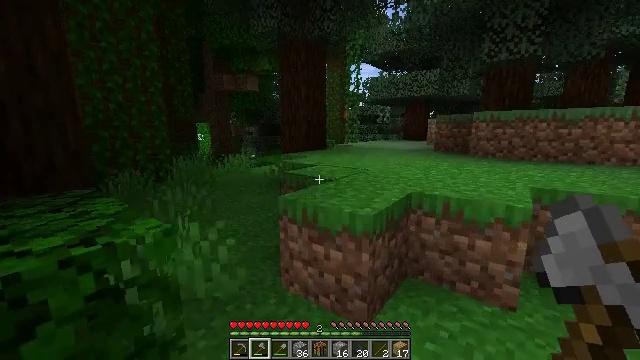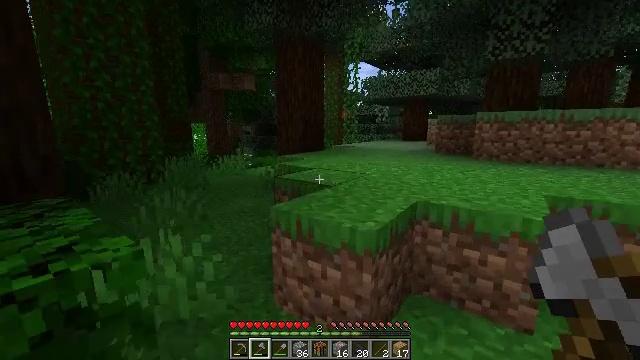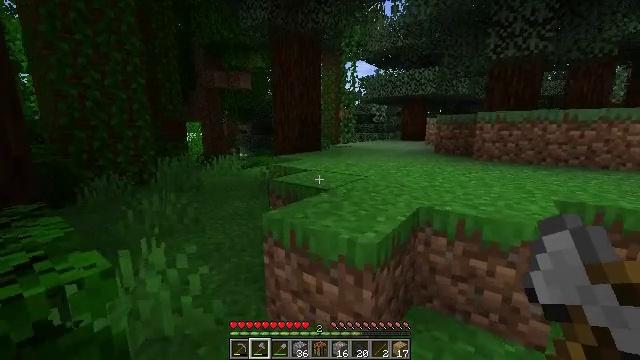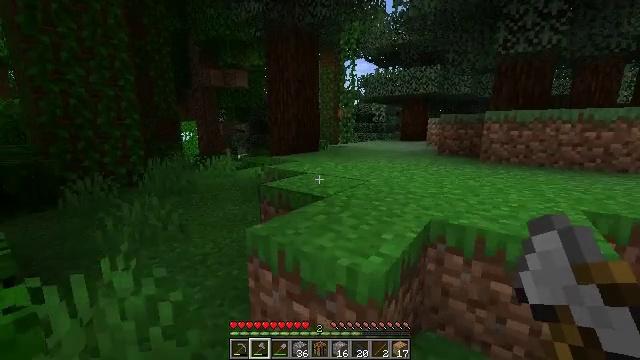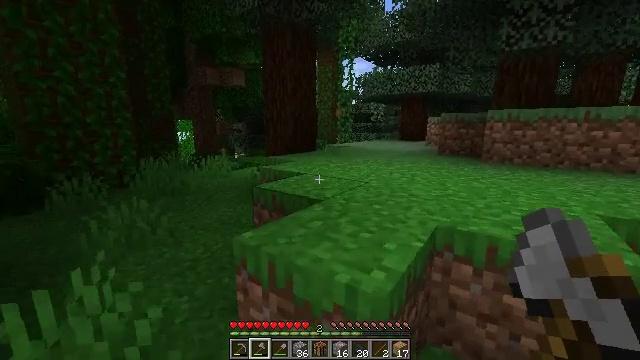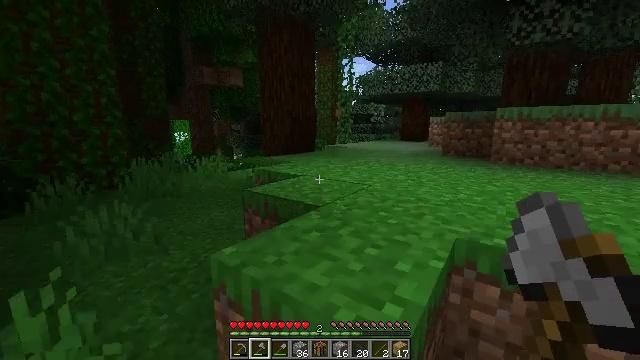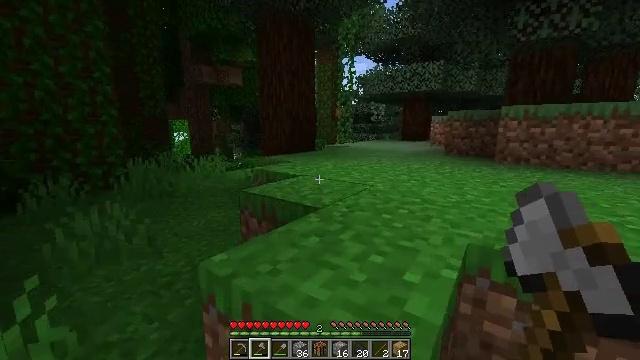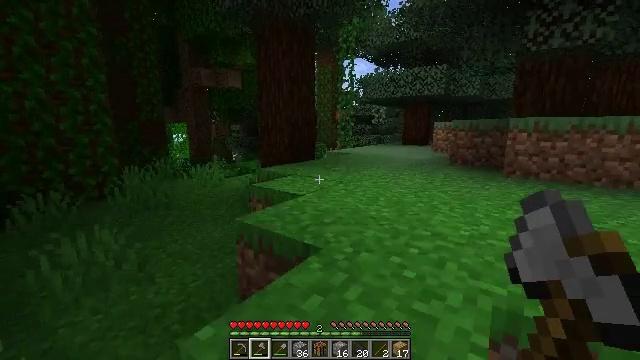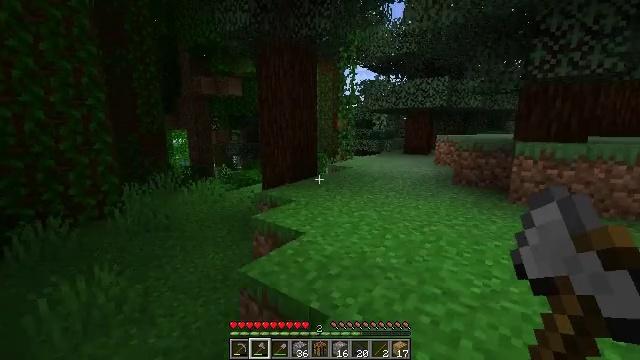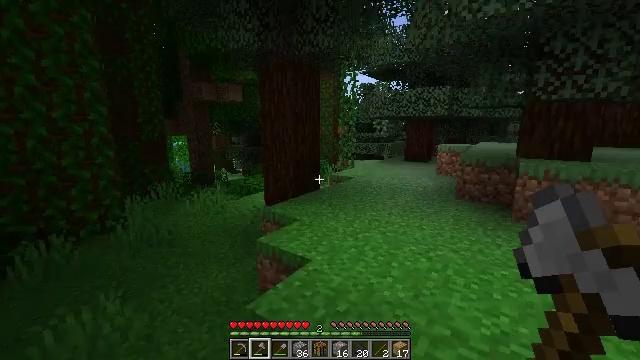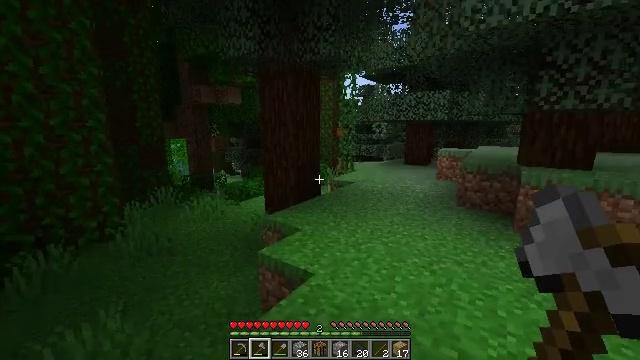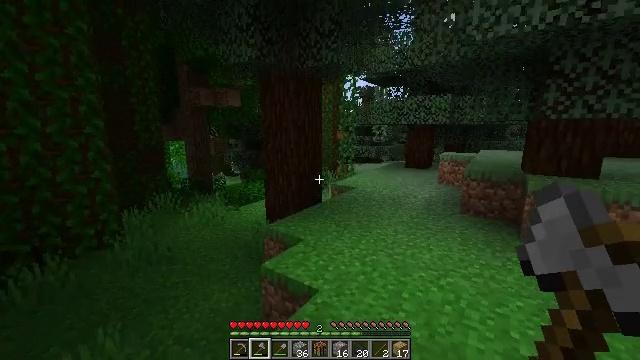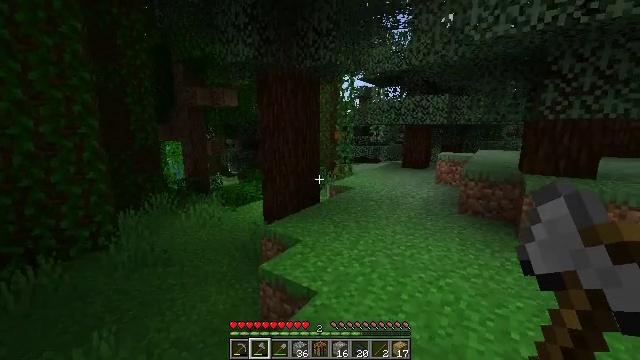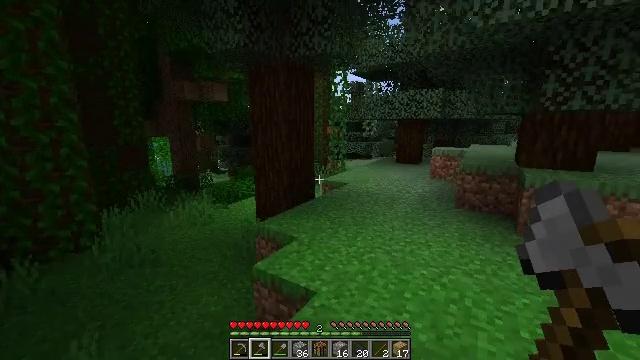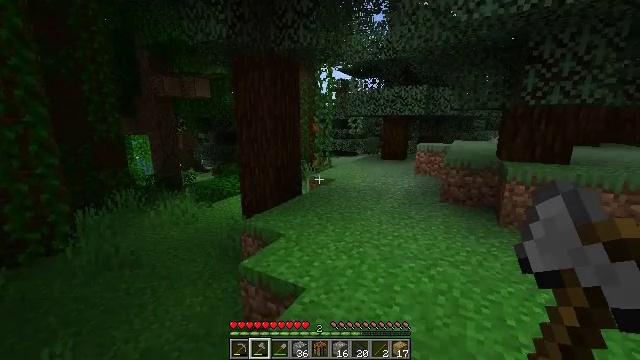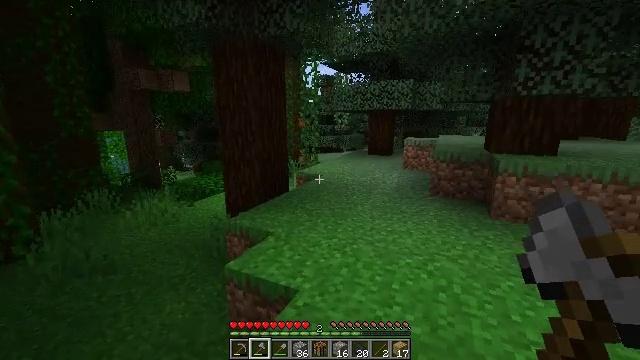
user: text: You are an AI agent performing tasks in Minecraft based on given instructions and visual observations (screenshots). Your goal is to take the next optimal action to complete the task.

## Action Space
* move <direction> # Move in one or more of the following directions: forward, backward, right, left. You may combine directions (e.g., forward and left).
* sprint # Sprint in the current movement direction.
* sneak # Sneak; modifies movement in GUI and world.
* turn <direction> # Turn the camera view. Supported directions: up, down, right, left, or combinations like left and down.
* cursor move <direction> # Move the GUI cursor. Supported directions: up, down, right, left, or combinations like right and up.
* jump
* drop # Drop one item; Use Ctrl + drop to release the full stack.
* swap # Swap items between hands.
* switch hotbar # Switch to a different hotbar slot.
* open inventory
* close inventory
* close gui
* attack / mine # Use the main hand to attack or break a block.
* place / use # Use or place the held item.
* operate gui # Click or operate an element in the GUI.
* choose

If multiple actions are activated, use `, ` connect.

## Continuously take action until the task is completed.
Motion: motion action
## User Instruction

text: Eliminate the parrot.
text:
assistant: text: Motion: move forward
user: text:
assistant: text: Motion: move forward
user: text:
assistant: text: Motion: move forward
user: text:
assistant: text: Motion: move forward
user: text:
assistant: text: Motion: move forward
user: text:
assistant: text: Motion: move forward
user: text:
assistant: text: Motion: move forward, jump
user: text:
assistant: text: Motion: move forward, jump
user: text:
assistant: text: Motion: move forward, jump
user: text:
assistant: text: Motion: move forward, jump
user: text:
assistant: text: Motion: move forward
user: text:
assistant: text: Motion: move forward
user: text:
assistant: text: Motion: move forward, turn right
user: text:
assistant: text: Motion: move forward, turn right
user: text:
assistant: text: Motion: move forward, turn right
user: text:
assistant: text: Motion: move forward, turn right
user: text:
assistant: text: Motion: move forward, turn right
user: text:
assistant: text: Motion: move forward
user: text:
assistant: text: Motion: move forward
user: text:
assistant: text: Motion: move forward and move right
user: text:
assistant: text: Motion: move forward and move right
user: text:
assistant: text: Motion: move forward and move right
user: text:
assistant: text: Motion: move forward and move right
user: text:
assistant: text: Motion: move forward and move right
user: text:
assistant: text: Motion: move forward
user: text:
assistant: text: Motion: move forward
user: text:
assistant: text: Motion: move forward
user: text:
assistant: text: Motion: move forward
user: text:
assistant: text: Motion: move forward
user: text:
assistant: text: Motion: move forward, turn left